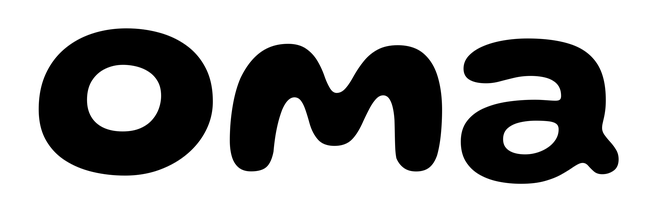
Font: Gluten_SemiBold